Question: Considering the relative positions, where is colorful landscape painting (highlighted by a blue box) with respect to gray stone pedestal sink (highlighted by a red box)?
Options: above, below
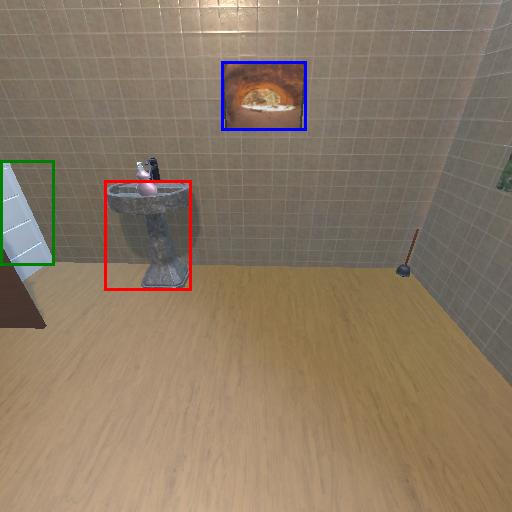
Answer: above